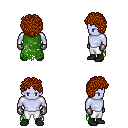
a pixel art fantasy rpg character, male body template, dark elf, purple skin, green tattered cape, white pants, brunette curly afro hairstyle, metal gloves, black shoes, four views (front, back, left, right), 2x2 character sprite sheet, small pixel art, hard edges, no anti-aliasing